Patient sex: M
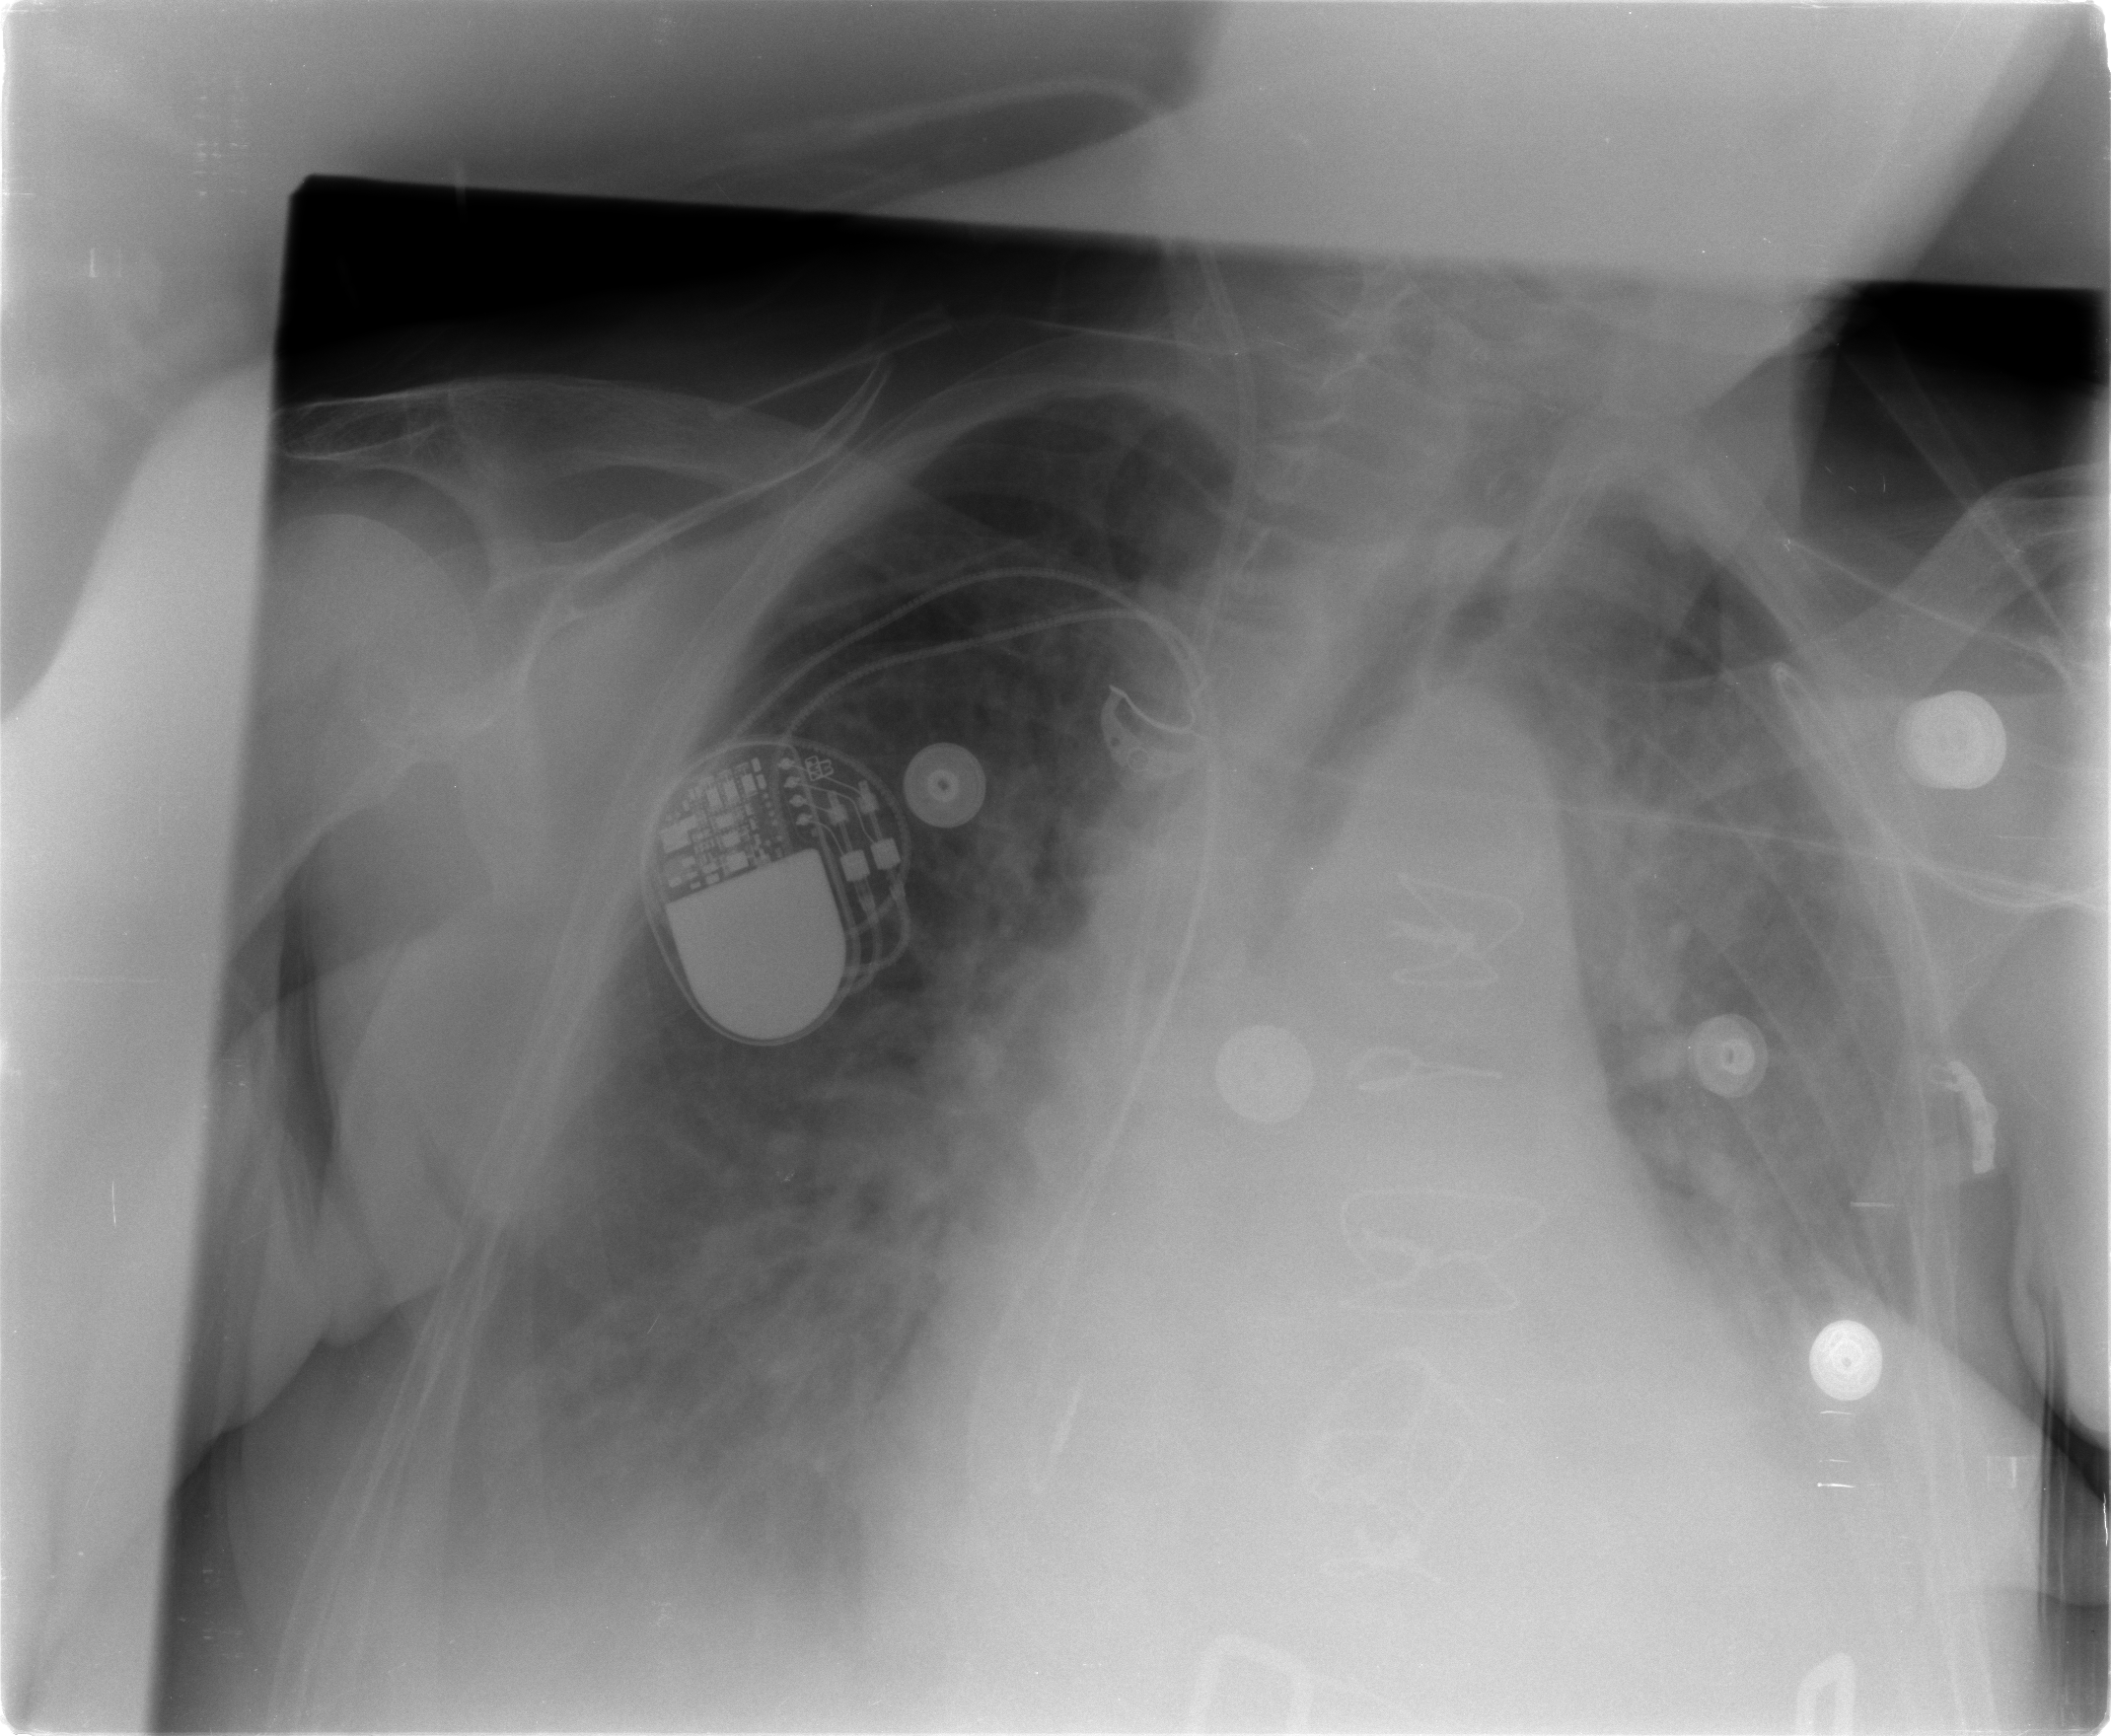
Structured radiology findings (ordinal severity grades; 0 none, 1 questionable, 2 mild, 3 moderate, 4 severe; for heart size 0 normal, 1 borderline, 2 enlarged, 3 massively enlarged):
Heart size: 2
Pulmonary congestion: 3
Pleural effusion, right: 3
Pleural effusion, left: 3
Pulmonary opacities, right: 1
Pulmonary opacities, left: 1
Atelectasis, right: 2
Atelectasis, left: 2